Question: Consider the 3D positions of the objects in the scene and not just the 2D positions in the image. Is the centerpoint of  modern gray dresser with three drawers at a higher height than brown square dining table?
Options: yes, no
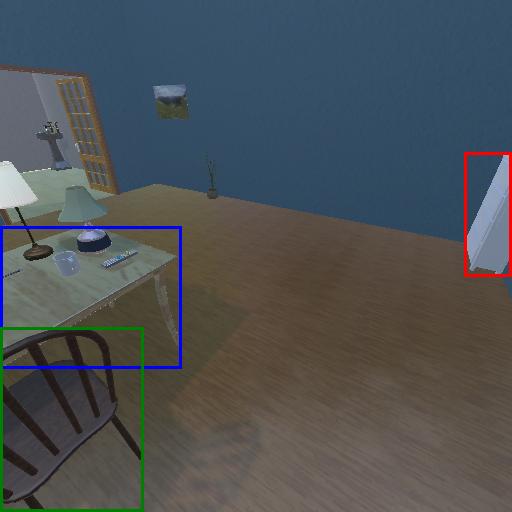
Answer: yes